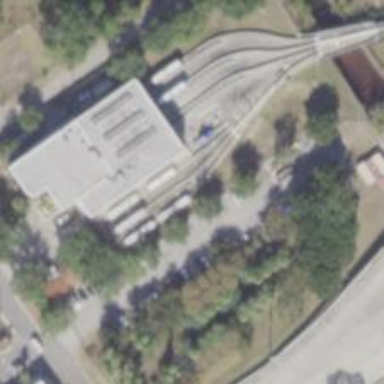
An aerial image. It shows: Yard area serving monorail railway.